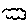
Label: cloud